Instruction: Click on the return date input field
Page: home
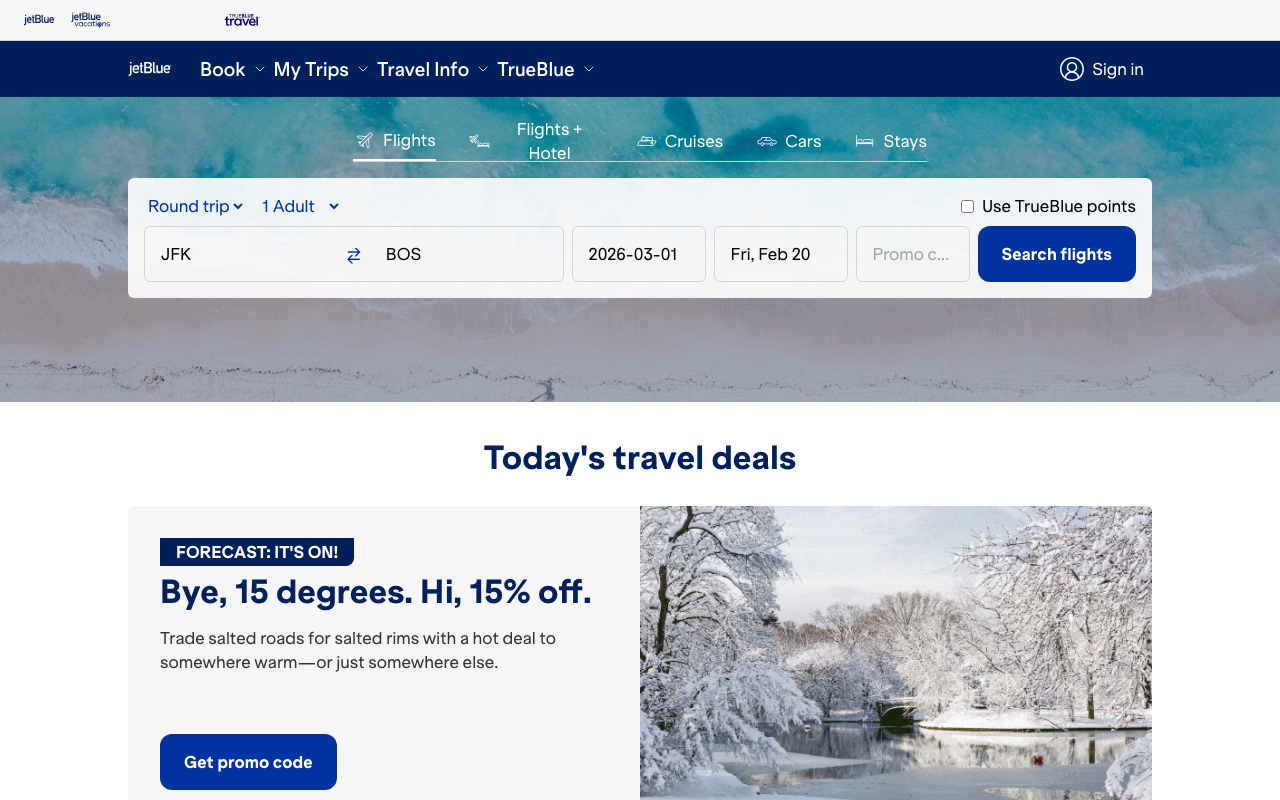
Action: click